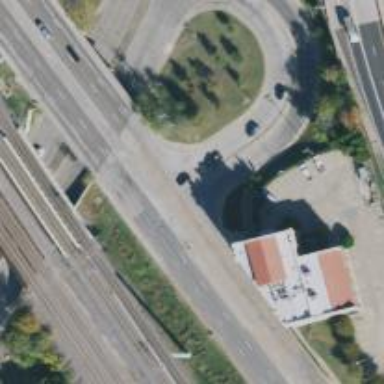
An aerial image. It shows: Primary link highway with separate sidewalk.